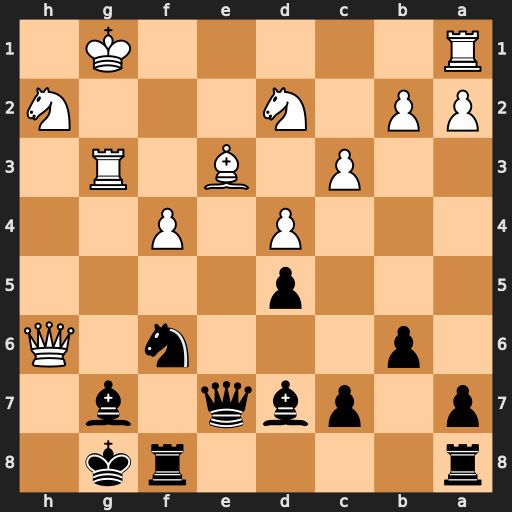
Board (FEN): r4rk1/p1pbq1b1/1p3n1Q/3p4/3P1P2/2P1B1R1/PP1N3N/R5K1
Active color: b
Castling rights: -
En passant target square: -
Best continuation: Qxe3+ Rxe3 Bxh6